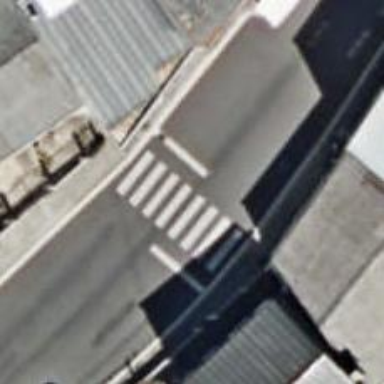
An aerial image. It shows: Uncontrolled road crossing.